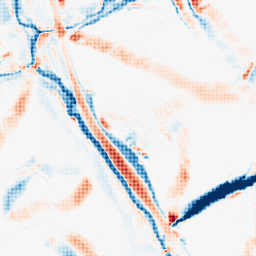
Category: morphological
Decomposition family: morphological_diamond
Decomposition parameters: operation: average
radius: 15
Upsampling method: sinc_hamming
Upsampling parameters: scale: 8
kernel_size: 8
Upsampling scale: 8